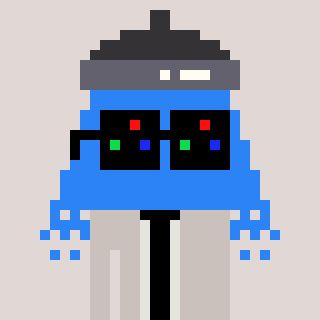
a pixel art character with square black sunglasses, a shower-shaped head and a foggrey-colored body on a warm background